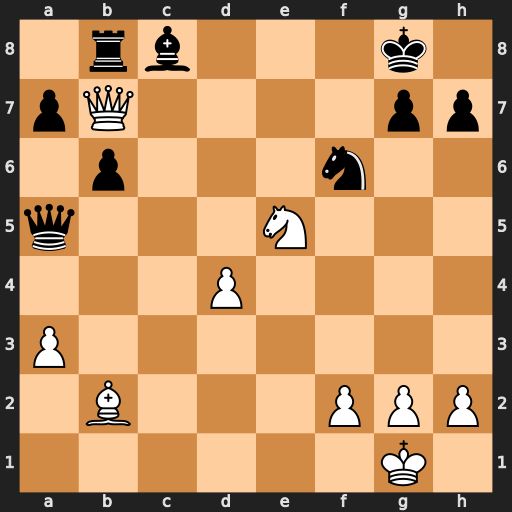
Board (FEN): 1rb3k1/pQ4pp/1p3n2/q3N3/3P4/P7/1B3PPP/6K1
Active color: w
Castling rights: -
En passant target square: -
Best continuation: Qf7+ Kh8 Qf8+ Ng8 Nf7#